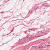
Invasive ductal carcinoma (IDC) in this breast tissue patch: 0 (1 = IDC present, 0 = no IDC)